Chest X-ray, PA view. Patient: 36 years old, sex M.
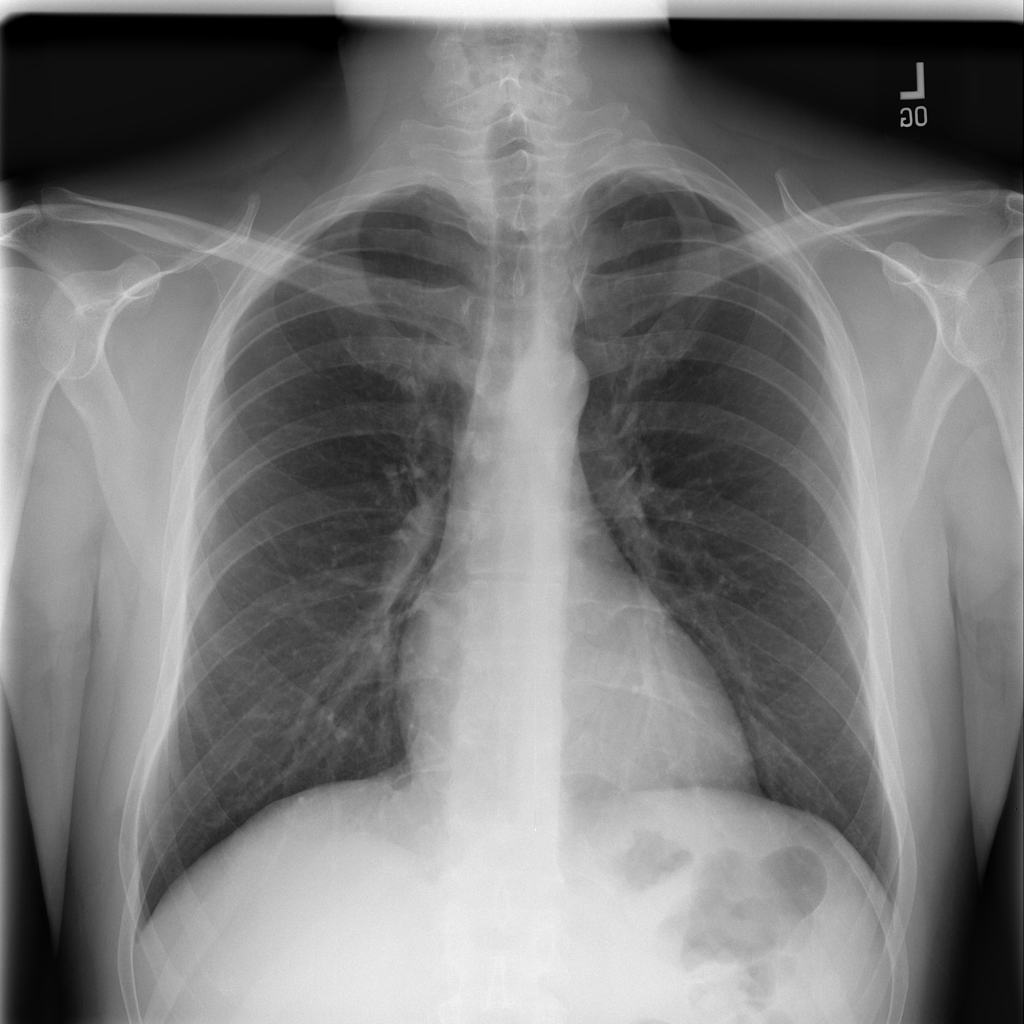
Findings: No Finding